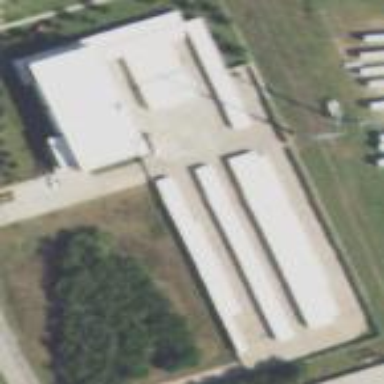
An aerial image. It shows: Storage rental shop.